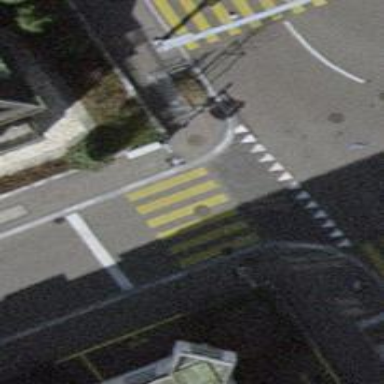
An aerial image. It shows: Kerb barrier.